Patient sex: M
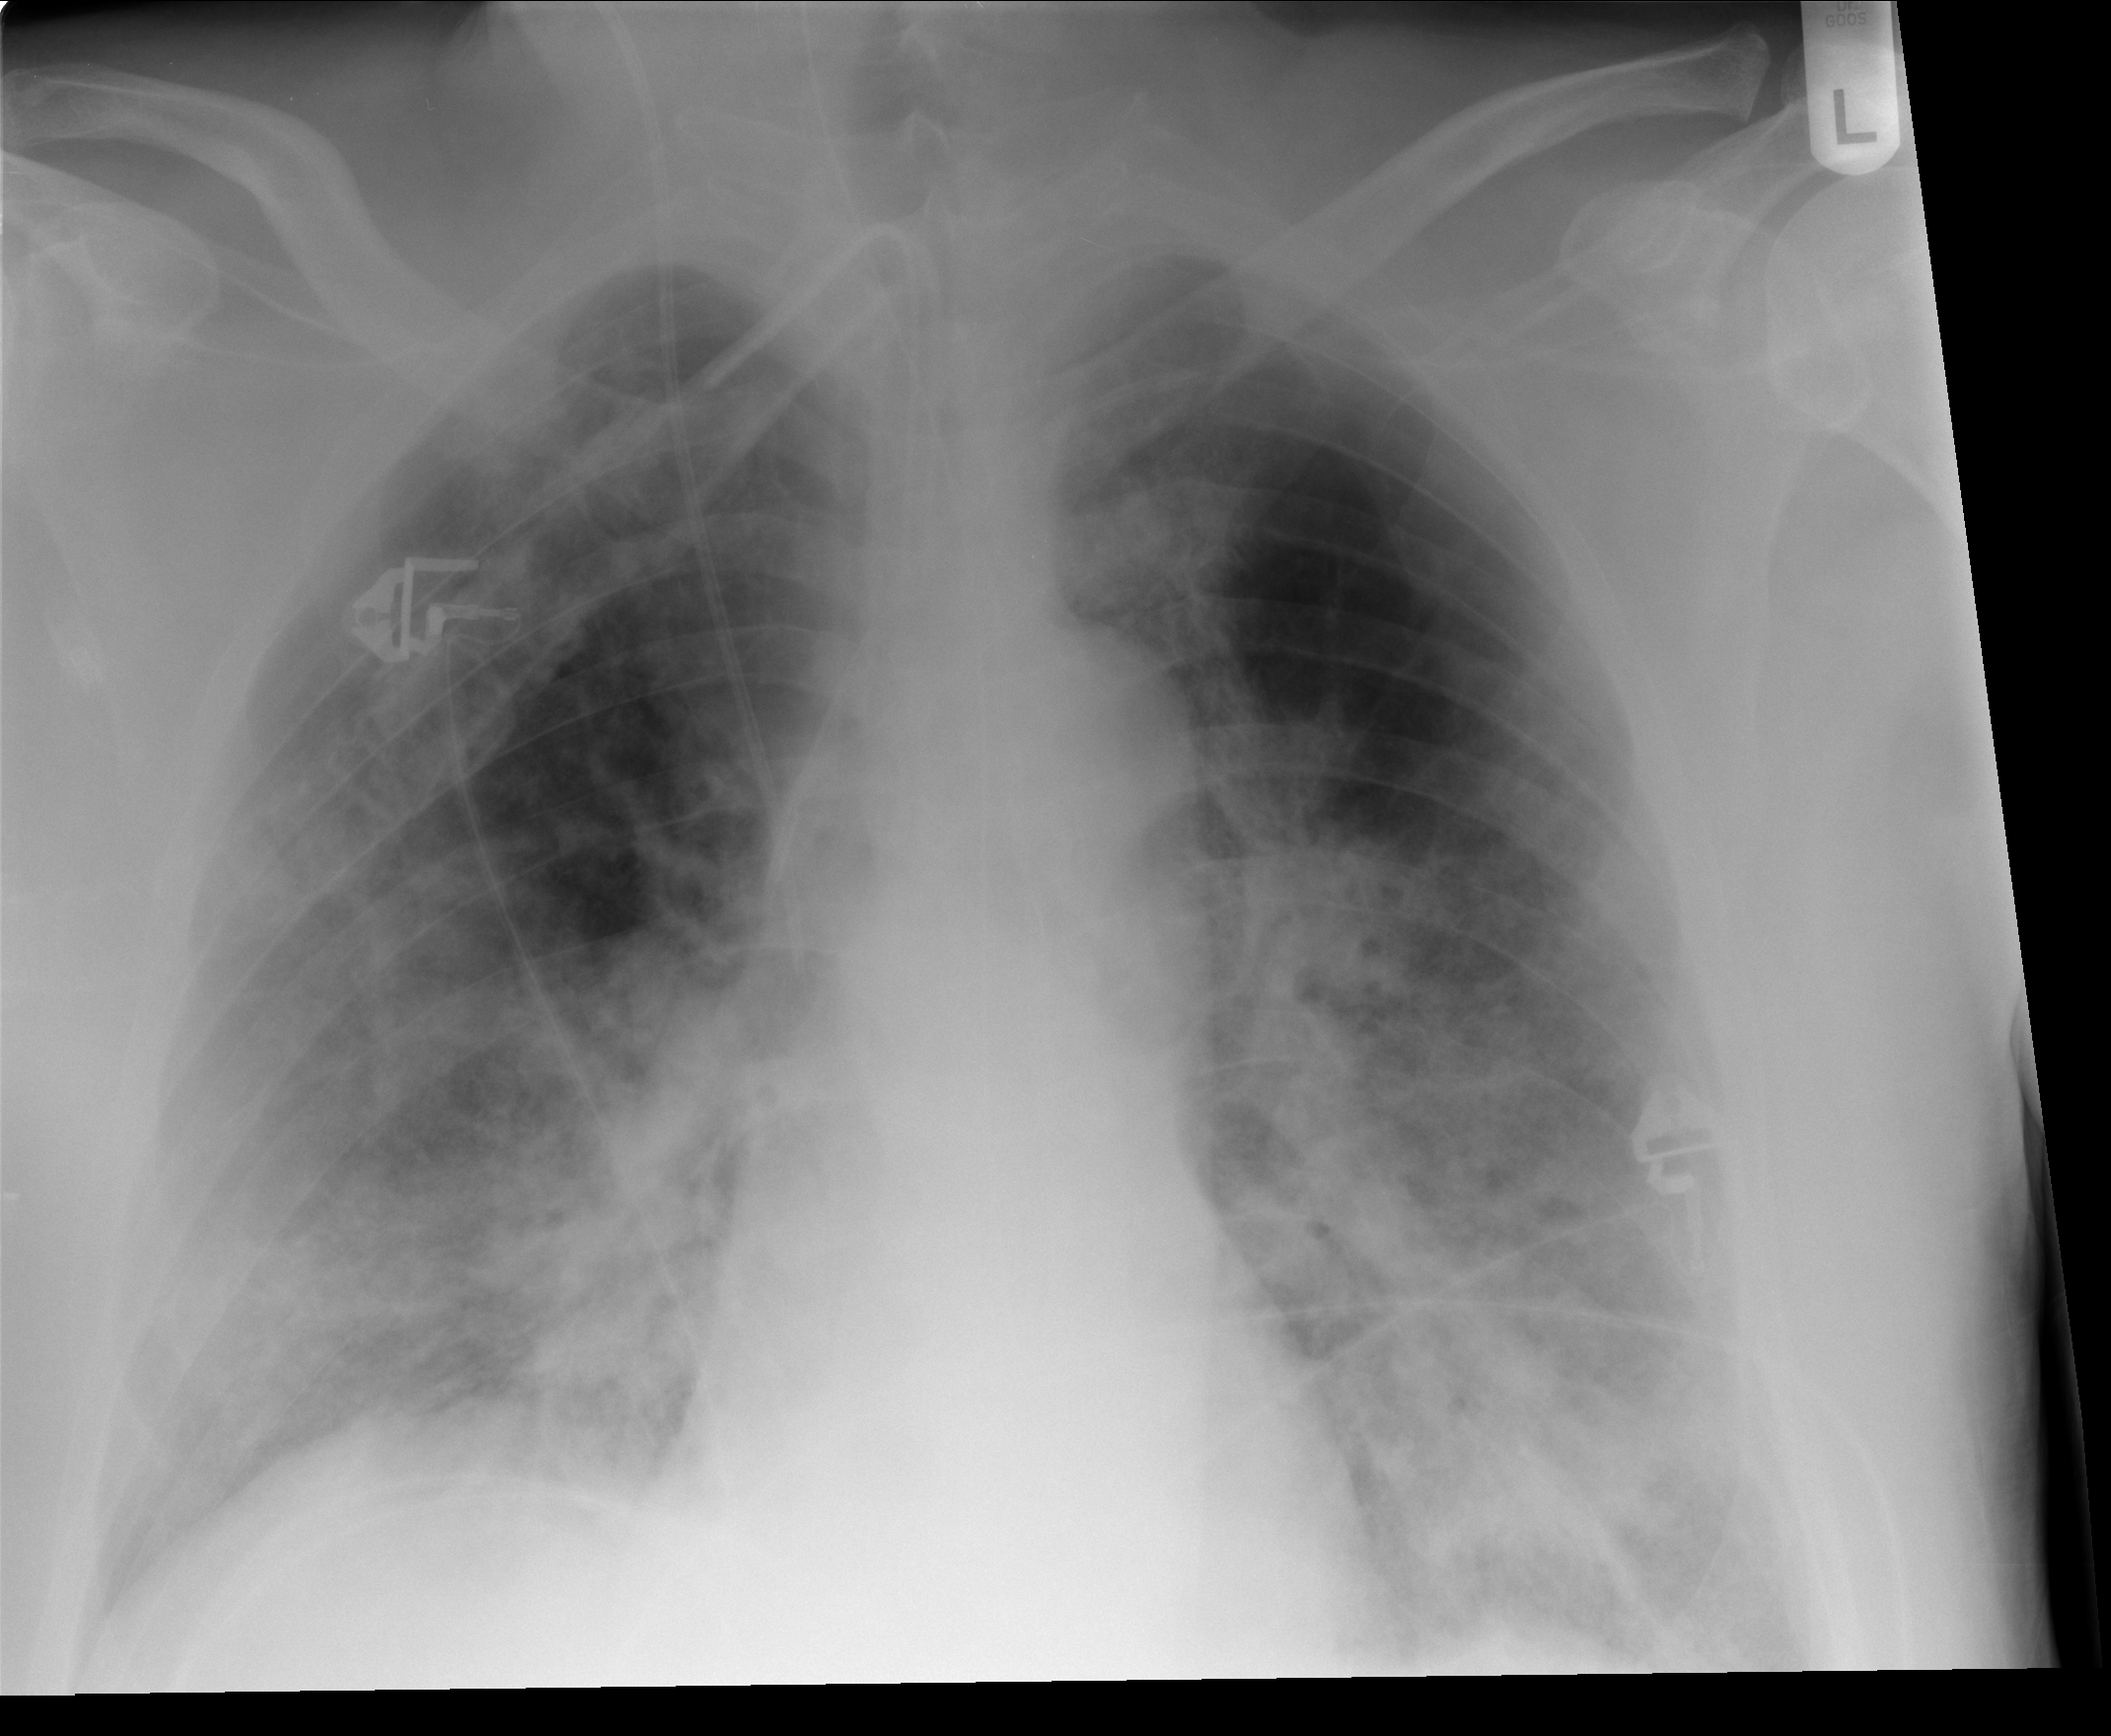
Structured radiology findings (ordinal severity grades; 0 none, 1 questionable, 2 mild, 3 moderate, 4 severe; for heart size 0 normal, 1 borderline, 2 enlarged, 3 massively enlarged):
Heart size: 0
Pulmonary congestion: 2
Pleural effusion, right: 1
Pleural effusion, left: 1
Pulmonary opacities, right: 3
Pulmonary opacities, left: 3
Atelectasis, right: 2
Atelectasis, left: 3